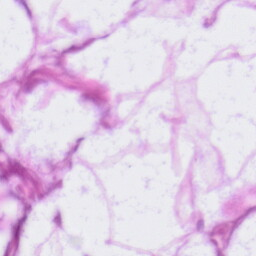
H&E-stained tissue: LymphNode